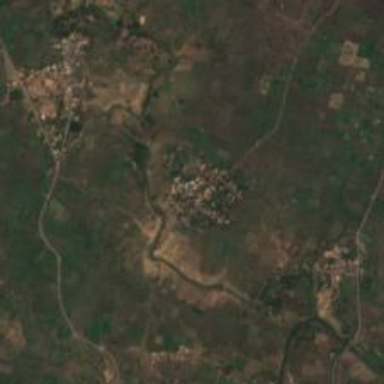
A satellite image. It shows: Small settlement known as hamlet.